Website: home-depot
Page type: delivery-shipping
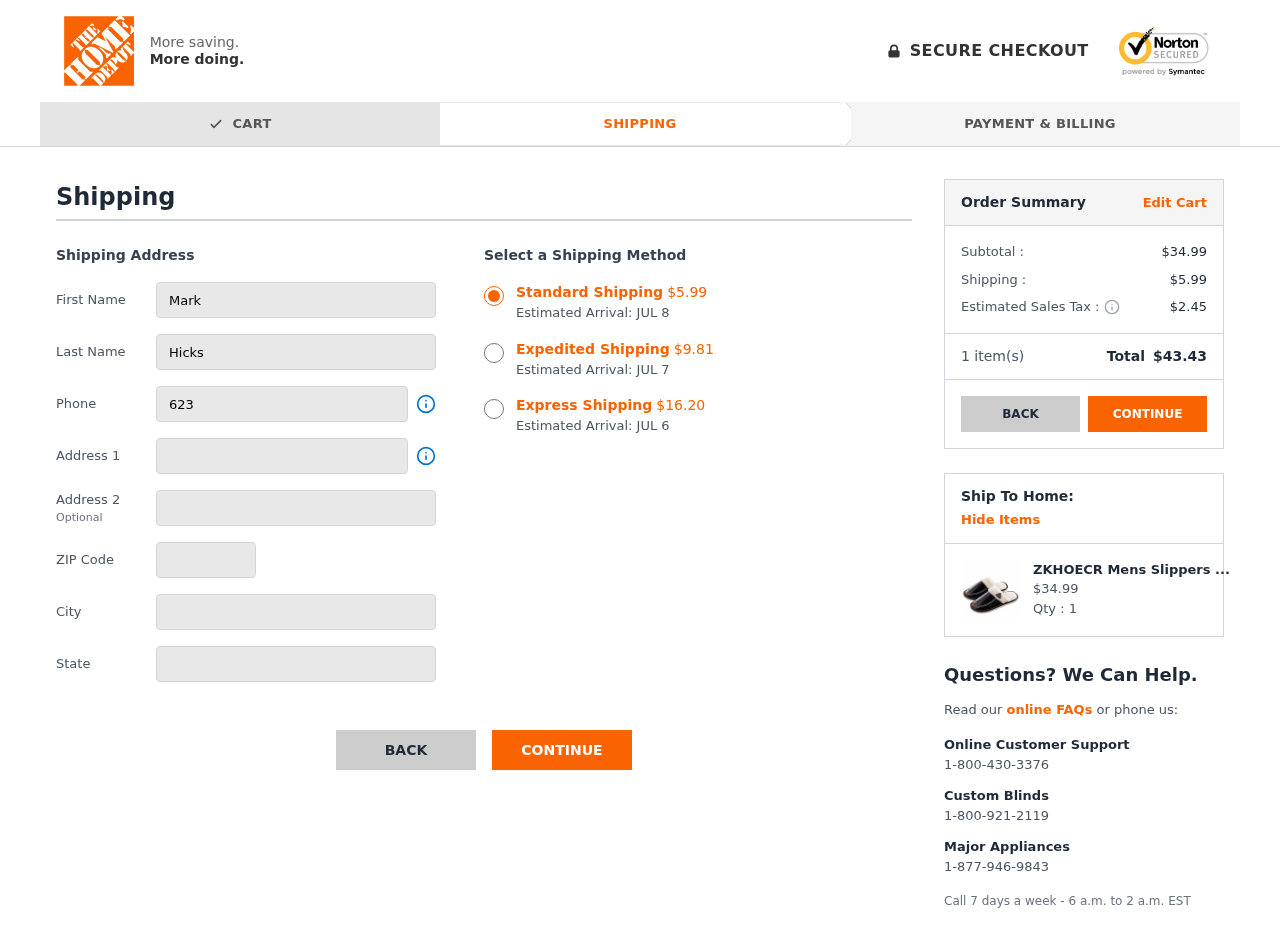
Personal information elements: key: PII_CITY
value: East Madisonstad
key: PII_FIRSTNAME
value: Mark
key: PII_LASTNAME
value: Hicks
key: PII_PHONE
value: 6234957854
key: PII_POSTCODE
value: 40194
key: PII_STATE
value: Arkansas
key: PII_STREET
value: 07727 Burgess Oval
Product elements: key: PRODUCT1_NAME
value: ZKHOECR Mens Slippers Memory Foam Indoor Leather Wide Soft Cozy Cotton Closed Toe Non-Slip Shoes Clo
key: PRODUCT1_PRICE
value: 34.99
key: PRODUCT1_QUANTITY
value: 1
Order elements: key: ORDER_SHIPPING_COST_STANDARD
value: $5.99
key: ORDER_DELIVERY_DATE
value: JUL 8
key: ORDER_SHIPPING_COST_EXPEDITED
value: $9.81
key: ORDER_DELIVERY_DATE_EXPEDITED
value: JUL 7
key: ORDER_SHIPPING_COST_EXPRESS
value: $16.20
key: ORDER_DELIVERY_DATE_EXPRESS
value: JUL 6
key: ORDER_SUBTOTAL
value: $34.99
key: ORDER_SHIPPING_COST
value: $5.99
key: ORDER_TAX
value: $2.45
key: ORDER_NUM_ITEMS
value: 1
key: ORDER_TOTAL
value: $43.43